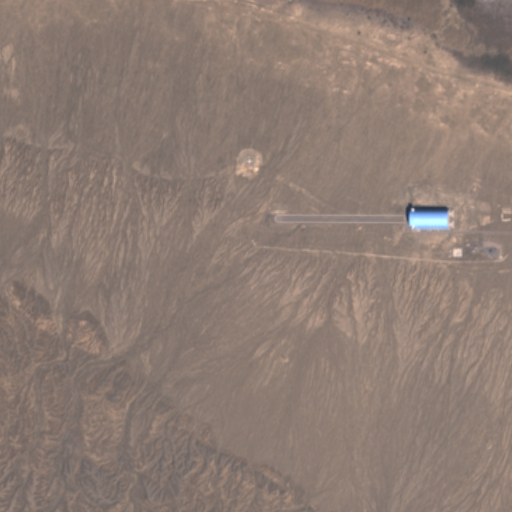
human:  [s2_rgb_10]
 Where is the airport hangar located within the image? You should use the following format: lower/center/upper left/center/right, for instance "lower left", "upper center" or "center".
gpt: The airport hangar is located in the center right of the image.
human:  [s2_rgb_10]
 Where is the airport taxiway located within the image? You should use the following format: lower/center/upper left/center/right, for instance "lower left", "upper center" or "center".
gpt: The airport taxiway is located in the center right of the image.
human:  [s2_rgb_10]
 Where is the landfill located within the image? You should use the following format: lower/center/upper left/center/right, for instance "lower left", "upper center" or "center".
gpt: The landfill is located in the center right of the image.
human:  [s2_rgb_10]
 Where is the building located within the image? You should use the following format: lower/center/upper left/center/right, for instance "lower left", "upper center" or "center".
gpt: There is no building in the image.